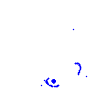
Particle: proton